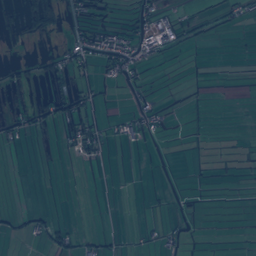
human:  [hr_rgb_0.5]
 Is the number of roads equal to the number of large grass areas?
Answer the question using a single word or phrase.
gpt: no

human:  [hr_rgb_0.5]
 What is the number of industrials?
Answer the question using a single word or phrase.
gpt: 1

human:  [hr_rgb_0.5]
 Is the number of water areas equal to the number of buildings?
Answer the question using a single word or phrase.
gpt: no

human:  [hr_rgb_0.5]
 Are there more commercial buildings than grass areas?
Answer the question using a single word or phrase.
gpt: no

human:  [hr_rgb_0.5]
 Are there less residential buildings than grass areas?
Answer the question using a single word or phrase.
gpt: no

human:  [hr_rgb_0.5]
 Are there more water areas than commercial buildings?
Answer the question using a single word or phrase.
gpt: yes

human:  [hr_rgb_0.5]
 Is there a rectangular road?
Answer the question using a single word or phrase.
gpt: no

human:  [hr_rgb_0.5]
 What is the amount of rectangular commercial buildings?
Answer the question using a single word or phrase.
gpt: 16

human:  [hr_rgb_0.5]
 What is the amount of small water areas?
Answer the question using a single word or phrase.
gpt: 92

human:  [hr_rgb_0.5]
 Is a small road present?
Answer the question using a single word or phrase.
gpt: yes

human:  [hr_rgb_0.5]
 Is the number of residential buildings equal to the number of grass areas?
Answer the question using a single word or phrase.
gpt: no

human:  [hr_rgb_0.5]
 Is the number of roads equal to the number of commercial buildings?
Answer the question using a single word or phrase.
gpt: no

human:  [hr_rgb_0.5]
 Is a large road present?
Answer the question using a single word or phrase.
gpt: no

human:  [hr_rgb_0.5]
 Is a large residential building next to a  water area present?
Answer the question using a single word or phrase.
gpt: no

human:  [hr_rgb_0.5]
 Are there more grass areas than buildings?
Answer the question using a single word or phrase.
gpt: no

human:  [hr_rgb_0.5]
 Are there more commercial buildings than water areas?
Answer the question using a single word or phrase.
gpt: no

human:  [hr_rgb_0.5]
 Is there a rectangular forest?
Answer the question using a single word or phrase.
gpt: yes

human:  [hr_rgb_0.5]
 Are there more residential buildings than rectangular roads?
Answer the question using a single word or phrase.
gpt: yes

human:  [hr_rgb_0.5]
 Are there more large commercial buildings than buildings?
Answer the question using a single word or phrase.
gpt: no

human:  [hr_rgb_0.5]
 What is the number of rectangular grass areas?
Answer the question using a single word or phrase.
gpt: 16

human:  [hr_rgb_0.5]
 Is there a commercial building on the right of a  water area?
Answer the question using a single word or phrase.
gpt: yes

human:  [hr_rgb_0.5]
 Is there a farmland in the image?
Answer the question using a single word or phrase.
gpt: yes

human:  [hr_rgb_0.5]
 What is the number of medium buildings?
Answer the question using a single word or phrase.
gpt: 13

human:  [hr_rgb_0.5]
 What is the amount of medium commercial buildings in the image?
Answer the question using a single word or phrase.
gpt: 4

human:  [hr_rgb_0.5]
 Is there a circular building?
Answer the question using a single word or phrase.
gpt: yes

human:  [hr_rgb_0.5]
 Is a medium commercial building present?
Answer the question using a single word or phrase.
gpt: yes

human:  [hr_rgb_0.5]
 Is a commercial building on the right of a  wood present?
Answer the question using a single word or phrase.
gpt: yes

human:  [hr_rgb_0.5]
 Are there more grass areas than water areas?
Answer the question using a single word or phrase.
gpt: yes

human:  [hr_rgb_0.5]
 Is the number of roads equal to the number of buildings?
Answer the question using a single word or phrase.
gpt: no

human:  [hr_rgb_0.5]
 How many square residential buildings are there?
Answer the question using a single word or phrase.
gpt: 4

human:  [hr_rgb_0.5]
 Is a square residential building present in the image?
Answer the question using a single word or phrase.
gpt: yes

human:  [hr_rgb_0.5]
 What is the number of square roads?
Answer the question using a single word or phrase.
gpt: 0

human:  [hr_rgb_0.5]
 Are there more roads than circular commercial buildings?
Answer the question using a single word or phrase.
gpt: yes

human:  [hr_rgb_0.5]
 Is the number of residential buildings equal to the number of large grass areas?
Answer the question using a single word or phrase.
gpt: no

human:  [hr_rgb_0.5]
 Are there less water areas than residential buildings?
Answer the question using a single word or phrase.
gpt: yes

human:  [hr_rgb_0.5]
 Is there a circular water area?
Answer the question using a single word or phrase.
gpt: yes